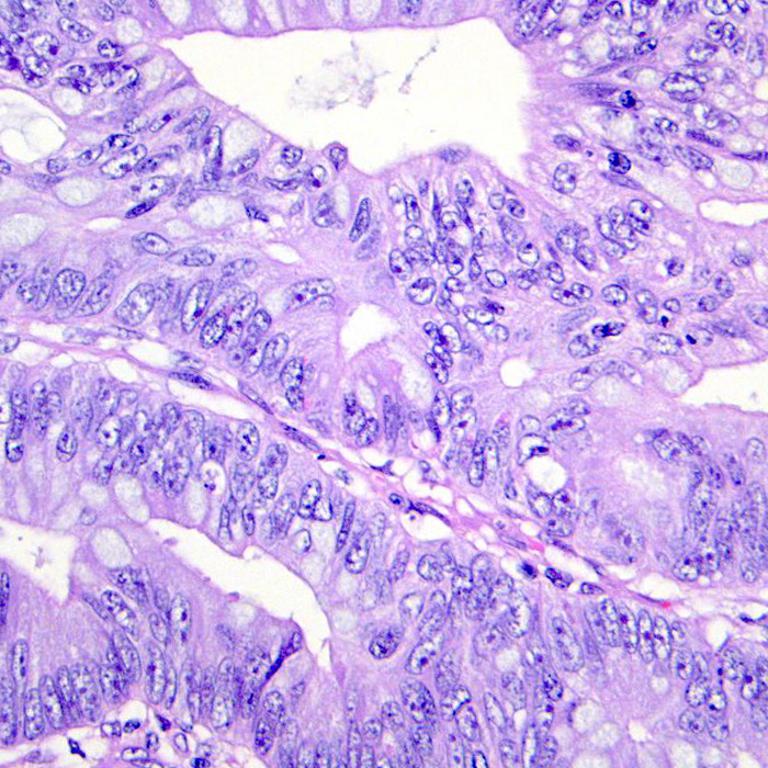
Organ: colon
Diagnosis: adenocarcinomas